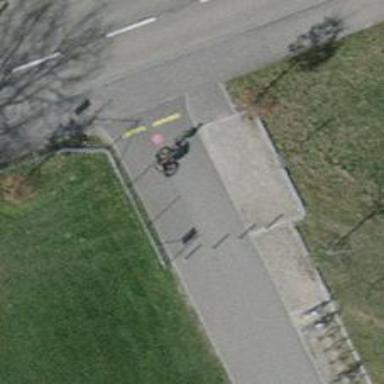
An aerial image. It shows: Disabled parking space.